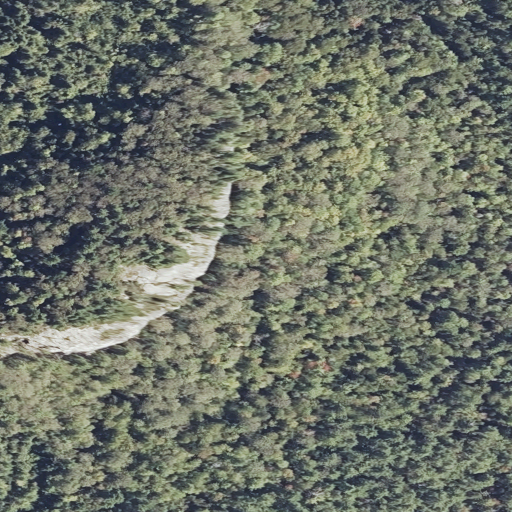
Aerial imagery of cliff(s) in Maine named Eagle Bluff containing deciduous forest, mixed forest, evergreen forest, and shrub